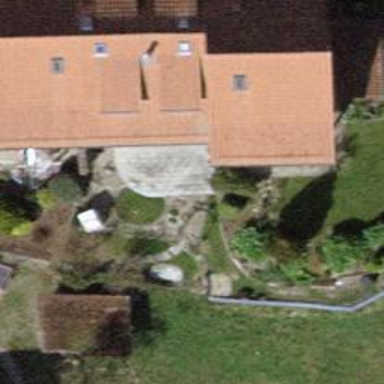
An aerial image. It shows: Gabled-roof house with tile roofing.